Question: I am creating an app in Xamarin using firebase for the login and I would like it for users to sign up with email or google. If I sign them up via email they get added to this list of users:

But when I authenticate them via google then do not get added to this list. Is there a way to enable this?
I would like to later use the uid's in this list to store data per user and that is why I want them all in 1 list.
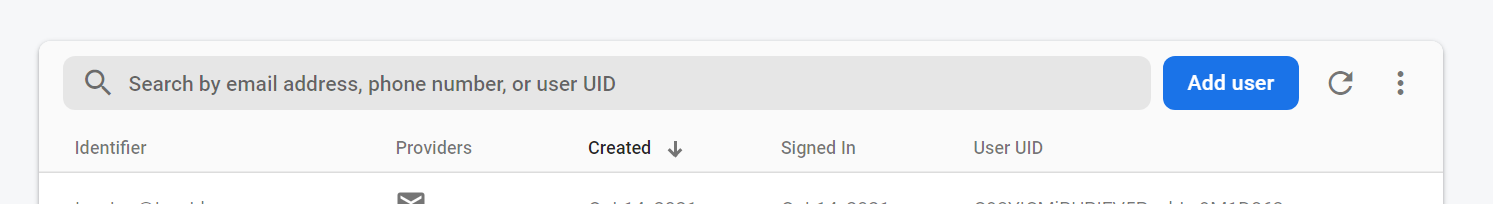
Answer: When a user that signed in with Google, then uses their Google credentials to sign in with Firebase, their profile show up in the Firebase console with a colored G icon.
For example, here's a list of some users from one of my projects:
<URL>
The first user is an email+password user, then there are 3 anonymous users, and then there's a user that signed in with their Google account.
If the Google user does not show up for you, make sure you signed them in to Firebase too.